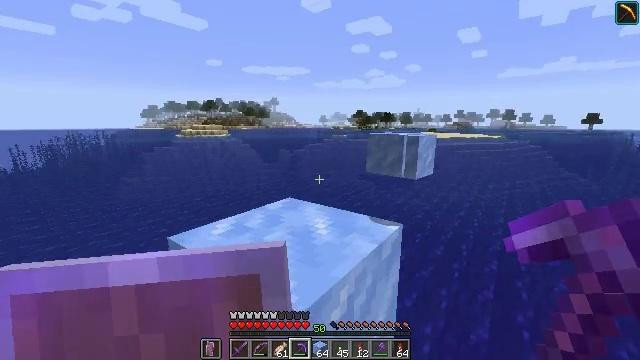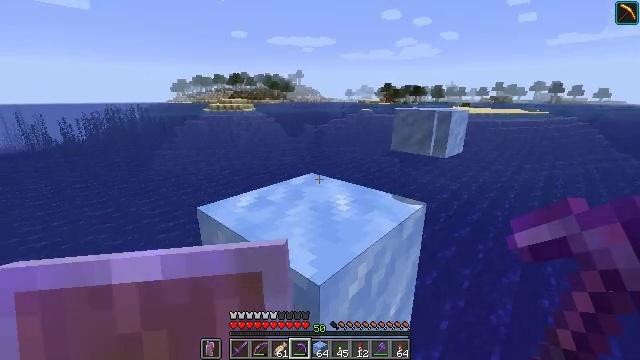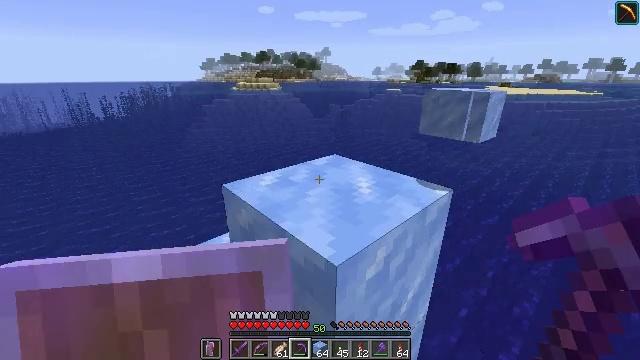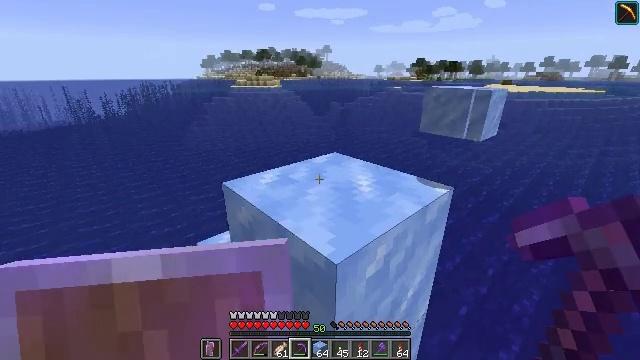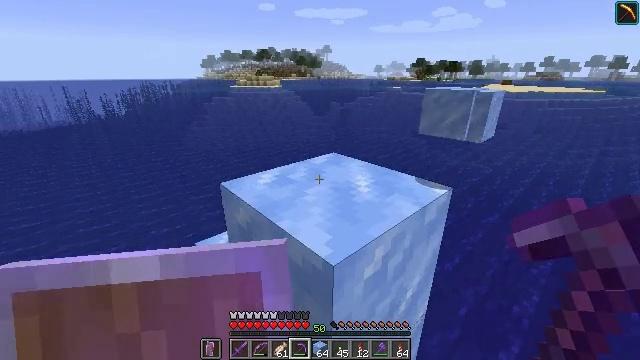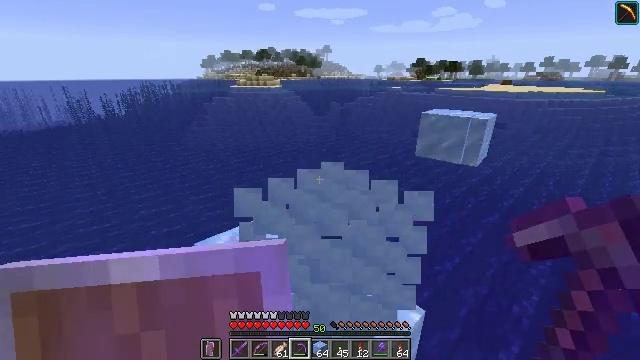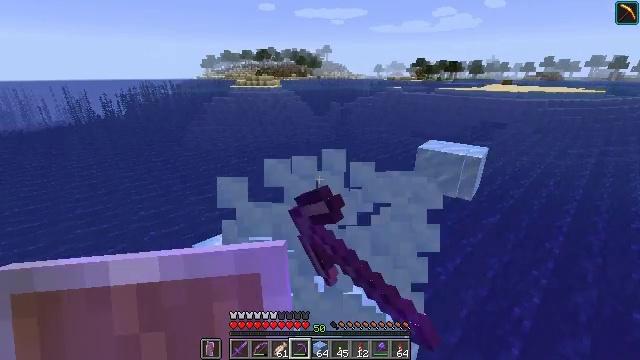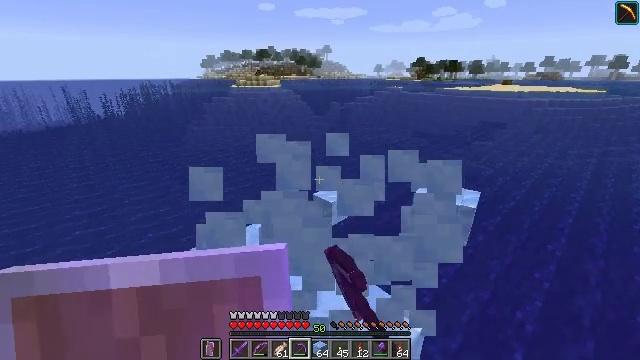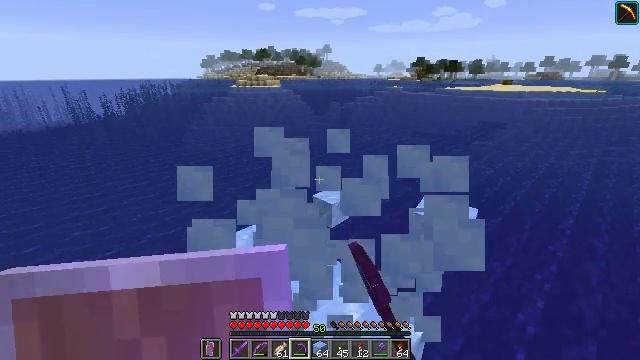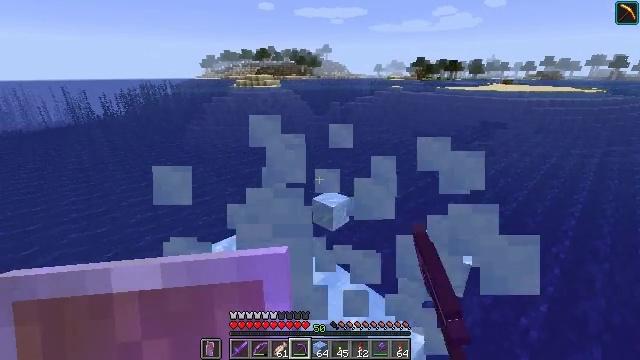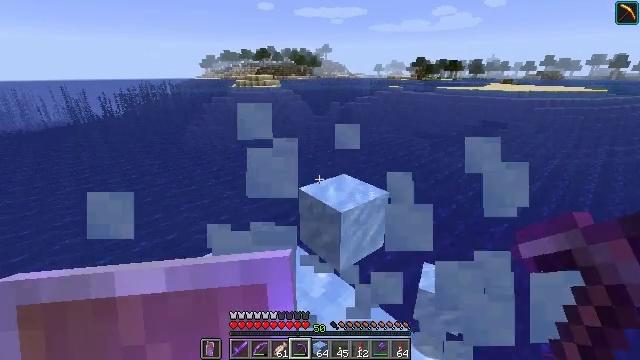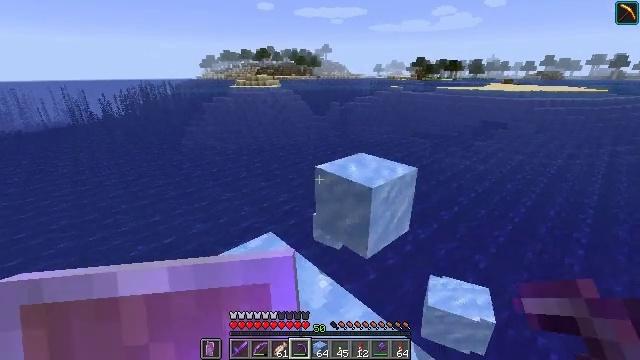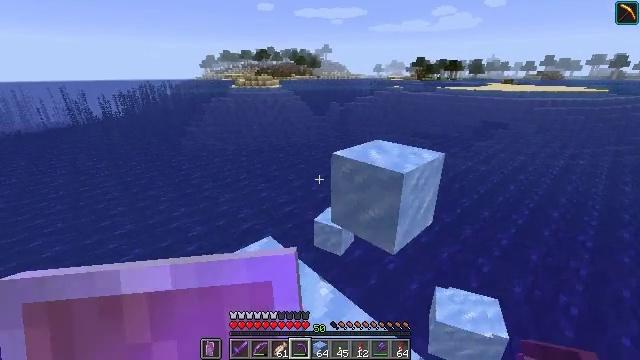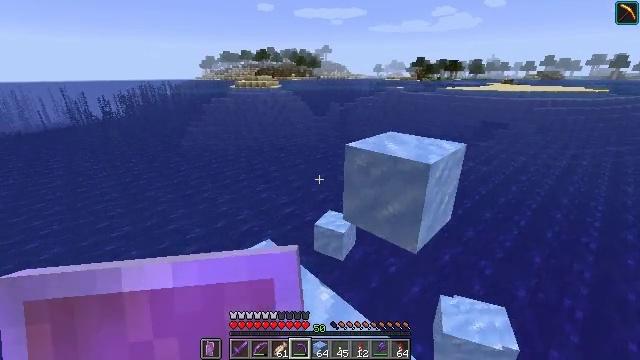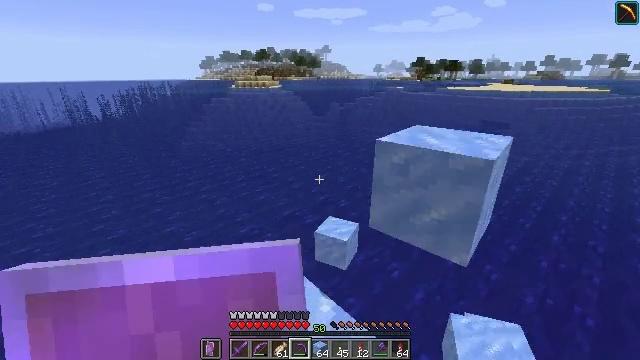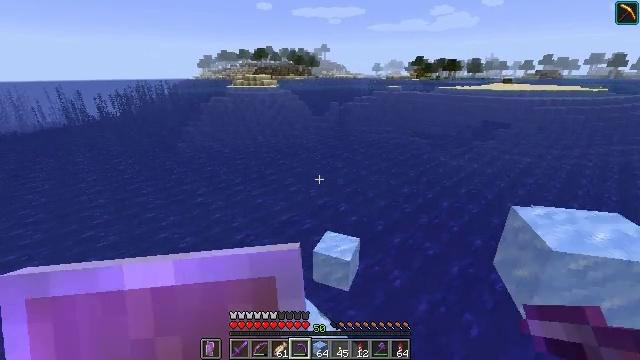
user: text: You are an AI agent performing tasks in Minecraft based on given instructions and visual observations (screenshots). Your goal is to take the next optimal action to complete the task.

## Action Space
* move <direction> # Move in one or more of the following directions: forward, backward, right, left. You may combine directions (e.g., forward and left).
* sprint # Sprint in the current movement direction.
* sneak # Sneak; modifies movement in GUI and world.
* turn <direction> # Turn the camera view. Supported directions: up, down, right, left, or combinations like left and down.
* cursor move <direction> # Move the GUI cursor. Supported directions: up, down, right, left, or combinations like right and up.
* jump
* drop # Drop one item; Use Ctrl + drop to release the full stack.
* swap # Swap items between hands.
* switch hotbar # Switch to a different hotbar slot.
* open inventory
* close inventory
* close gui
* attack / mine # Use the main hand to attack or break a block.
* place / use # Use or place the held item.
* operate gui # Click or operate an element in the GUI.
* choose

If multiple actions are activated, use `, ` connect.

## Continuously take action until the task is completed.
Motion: motion action
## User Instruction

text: Gather packed ice blocks.
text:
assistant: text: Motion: turn left and down
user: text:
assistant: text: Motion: turn left and down
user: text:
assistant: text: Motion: no_op
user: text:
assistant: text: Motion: no_op
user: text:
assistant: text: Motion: attack / mine
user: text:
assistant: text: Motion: move forward, attack / mine
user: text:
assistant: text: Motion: move forward, attack / mine
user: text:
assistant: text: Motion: move forward
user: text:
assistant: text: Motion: move forward
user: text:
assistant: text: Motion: move forward
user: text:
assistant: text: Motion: move forward
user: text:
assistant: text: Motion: move forward
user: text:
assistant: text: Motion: move forward
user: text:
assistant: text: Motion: move forward
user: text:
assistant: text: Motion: move forward
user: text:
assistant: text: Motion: turn right
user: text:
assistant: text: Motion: turn right
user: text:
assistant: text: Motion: turn right and down
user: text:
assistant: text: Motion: turn right and down
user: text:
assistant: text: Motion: turn right and down
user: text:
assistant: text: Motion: turn right
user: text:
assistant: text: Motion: turn right
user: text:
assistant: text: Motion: turn right
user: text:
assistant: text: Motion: turn right and up
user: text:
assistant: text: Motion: turn right and up
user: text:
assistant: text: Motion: turn right and up
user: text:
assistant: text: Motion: no_op
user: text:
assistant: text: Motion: no_op
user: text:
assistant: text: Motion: no_op
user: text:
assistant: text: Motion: no_op